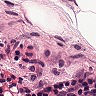
Metastatic tissue present: no